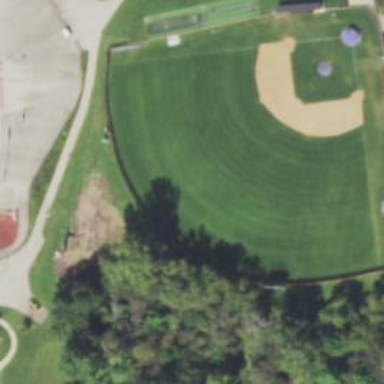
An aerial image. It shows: Baseball pitch for leisure land activities.